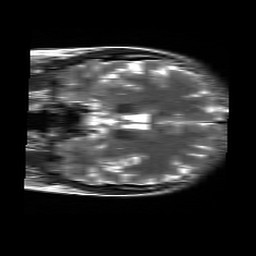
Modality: T2w
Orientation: coronal
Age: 36
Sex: female
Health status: healthy
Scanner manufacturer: siemens
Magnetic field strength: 3 T
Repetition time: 4.01 s
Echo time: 0.116 s